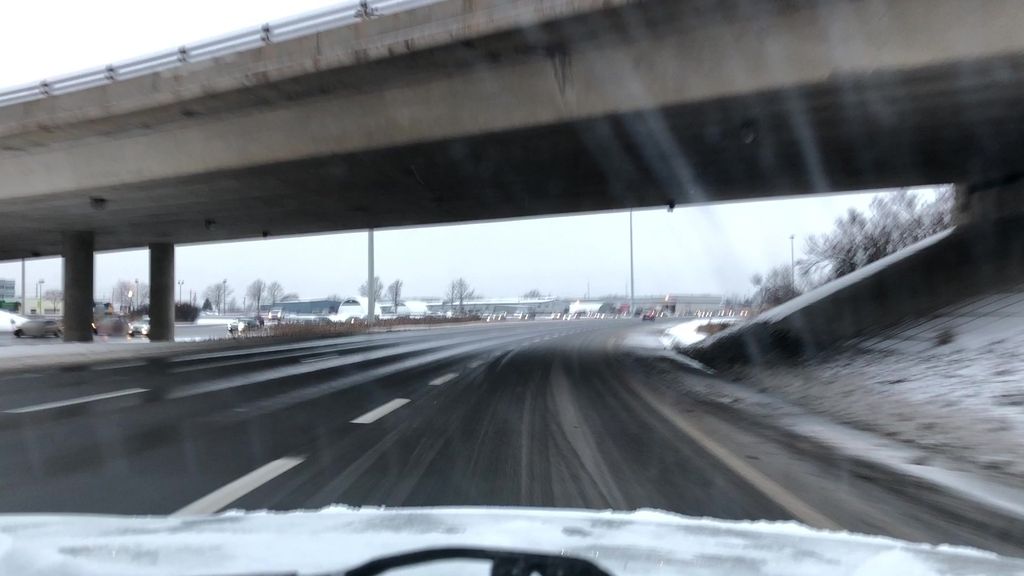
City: ottawa-gatineau